Interaction volume radius: 5 \u00c5
Interaction volume height: 35 \u00c5
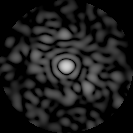
Disorder parameter: 0.834